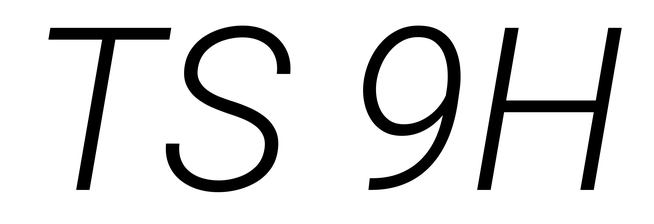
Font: Roboto-Italic_Light_Italic